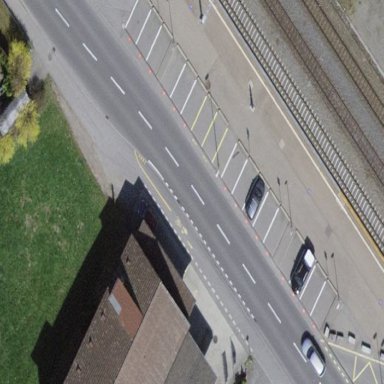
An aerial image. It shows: Parking available on the street side.